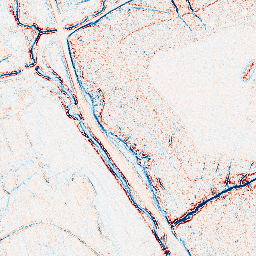
Category: edge_preserving
Decomposition family: bilateral
Decomposition parameters: d: 5
sigma_color: 75
sigma_space: 150
Upsampling method: sinc_hamming
Upsampling parameters: scale: 2
kernel_size: 8
Upsampling scale: 2